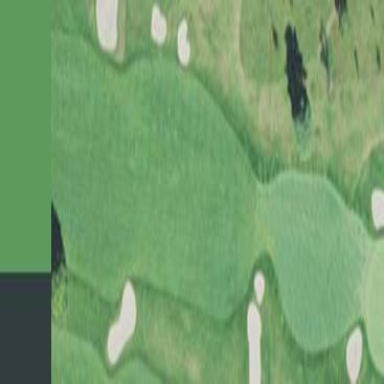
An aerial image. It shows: Grassy area designated as golf fairway.